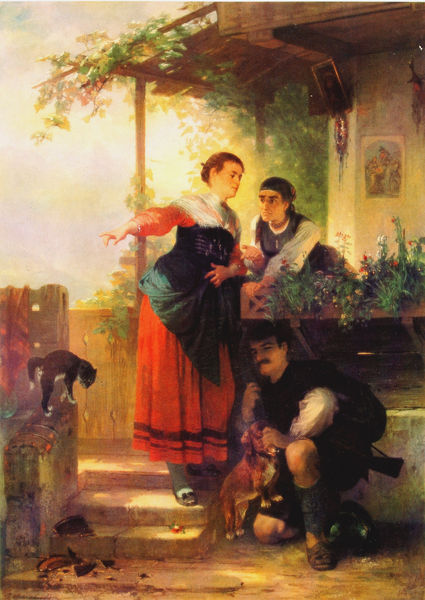
Titel: Die Notlüge
Künstler: Jakob Grünenwald
Institution: Privatbesitz
Schlagwörter: baum, blau, blätter, gemälde, gruppe, himmel, mann, schatten, weiß, wolken, frauen, grün, menschen, ocker, blume, blumen, bunt, frau, geste, hell, holz, hut, kleid, kleider, licht, männer, orange, schwarz, stuhl, terasse, blüten, dach, haus, hund, hunde, rot, tier, tiere, tuch, weg, zaun, beige, gespräch, hochformat, malerei, rock, bart, hemd, schnurrbart, architektur, arm, bild, öl, erde, weite, brüstung, sonne, land, drei, familie, paar, personen, saum, pflanzen, bauern, genre, vorbau, garten, ranken, sprung, balkon, schürze, terrasse, topf, farbig, sommer, bilder, italien, bäuerin, bäuerinnen, farben, sonnenlicht, mauer, violett, hof, idylle, platz, bank, treppe, treppen, wein, floral, stufen, zeigen, bauer, pfosten, katze, spitzweg, veranda, bayern, dieb, knien, waffe, treffen, ranke, tracht, jüngling, efeu, jäger, gewehr, bauernhaus, heimlich, blumenkasten, versteck, flinte, deuten, geselle, rucksack, gewehre, weinranken, wandbild, vordach, lederhose, tirol, zuhörer, zerbrochen, laube, dirndl, volkskunst, bäuerlich, scherben, fau, buckel, hnd, mäuerchen, pergola, gartenlaube, bauerngarten, buckelmachen, büchse, essensreste, lauscher, nachbarin, stutzen, zeigegestus, ölbld, überbau, rotes kleid, lauschen, liebhaber, smmer, geselle katze